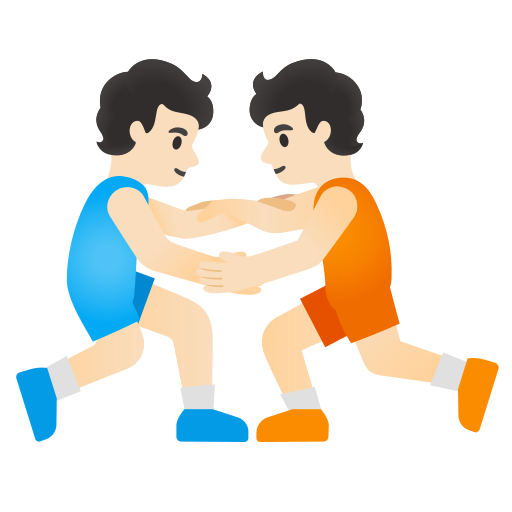
Emoji: 🤼🏻